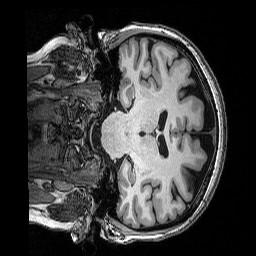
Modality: T1w
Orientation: coronal
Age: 52
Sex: female
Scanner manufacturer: siemens
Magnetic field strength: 3 T
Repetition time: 2.53 s
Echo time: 0.0035 s